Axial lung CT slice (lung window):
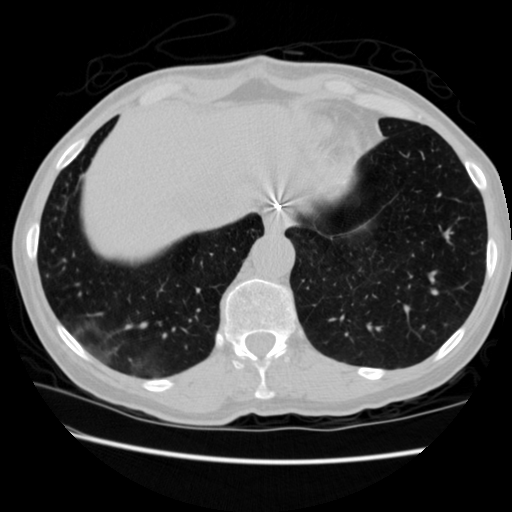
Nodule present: no